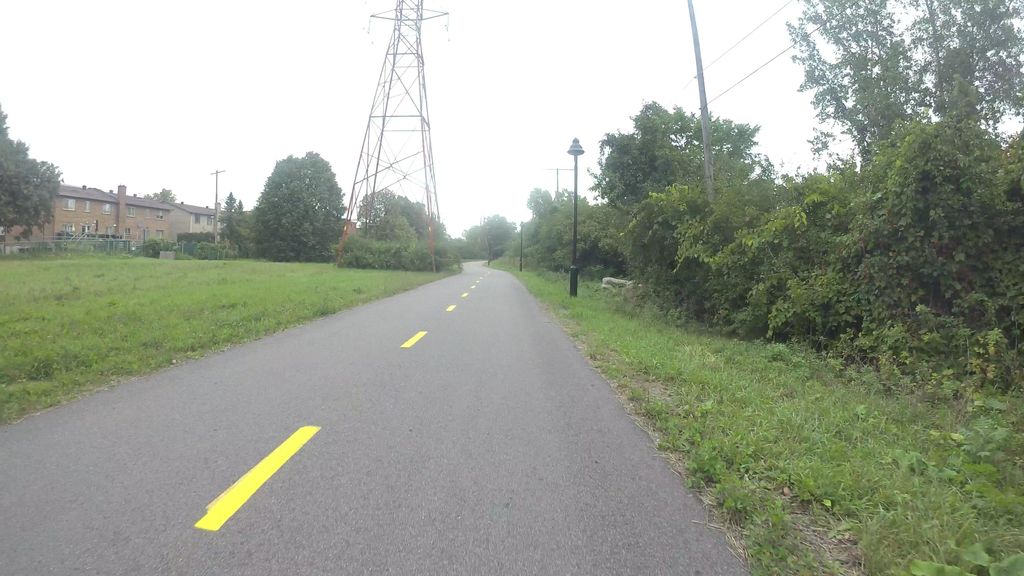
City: montreal